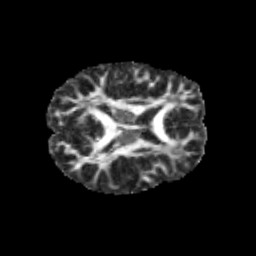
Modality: FA
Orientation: axial
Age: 12
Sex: male
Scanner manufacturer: siemens
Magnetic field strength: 3 T
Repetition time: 3.8 s
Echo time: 0.07 s